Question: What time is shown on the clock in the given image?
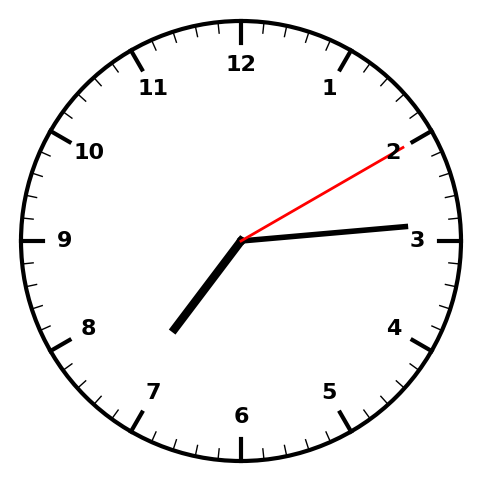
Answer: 07:14:10